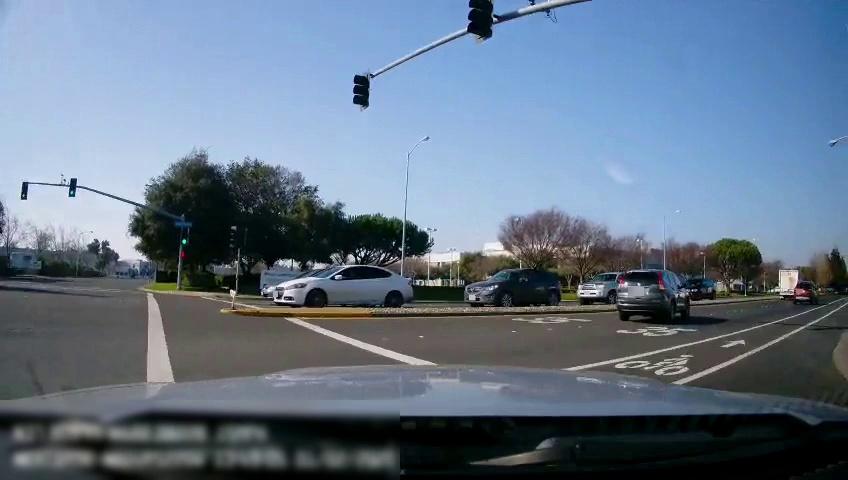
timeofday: Day
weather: Sunny
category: Drivable Space
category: Vehicles | Car
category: Vehicles | SUV
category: Vehicles | SUV
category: Vehicles | SUV
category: Vehicles | Truck
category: Vehicles | SUV
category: Vehicles | Truck
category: Vehicles | Car
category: Lanes | Alternate Lane
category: Lanes | Alternate Lane
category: Lanes | Alternate Lane
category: Lanes | Current Lane
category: Traffic | Lights
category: Traffic | Lights
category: Traffic | Lights
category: Traffic | Lights
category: Traffic | Lights